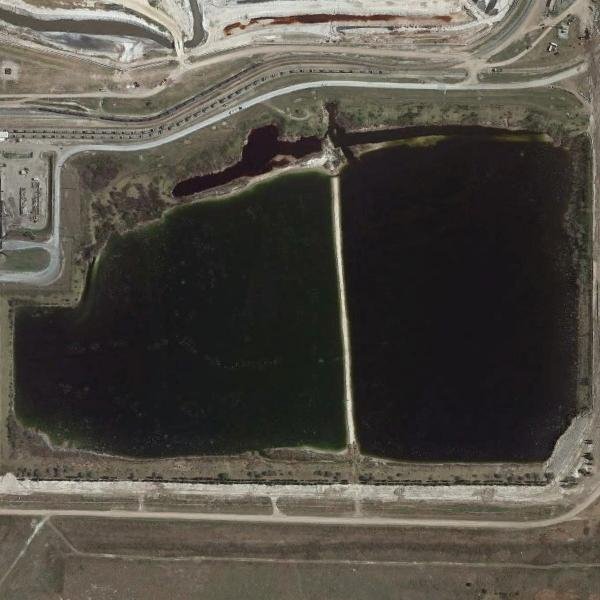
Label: Pond